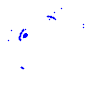
Particle: pion